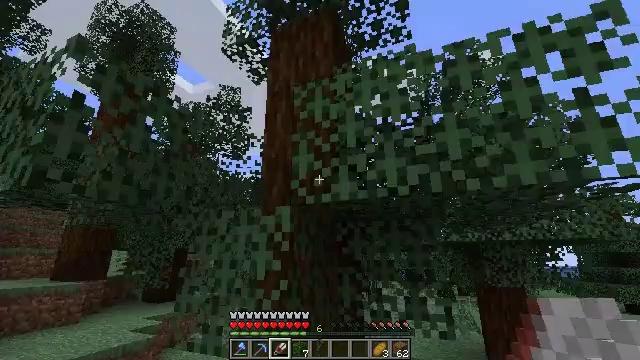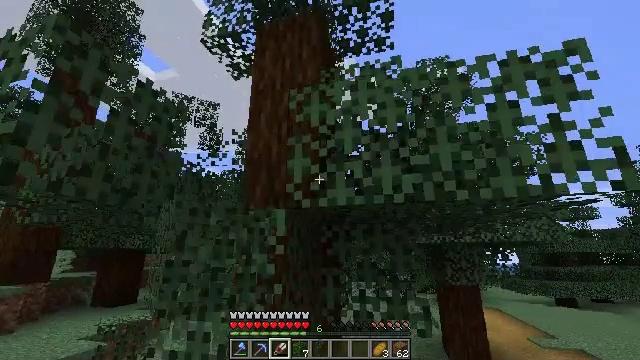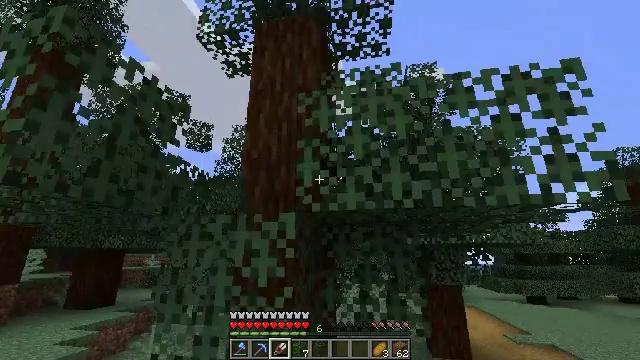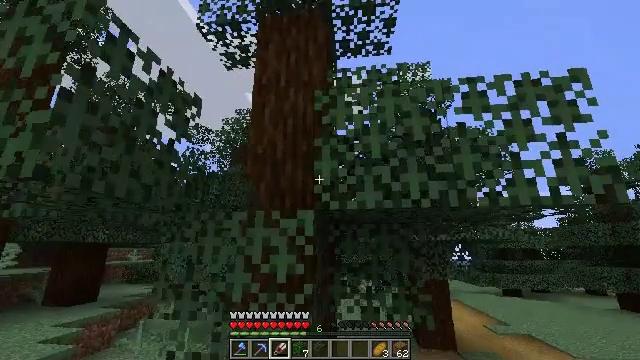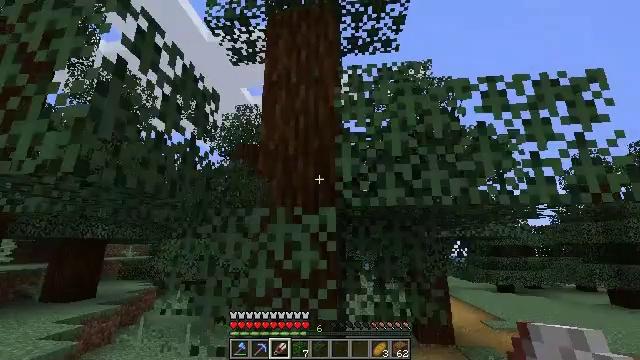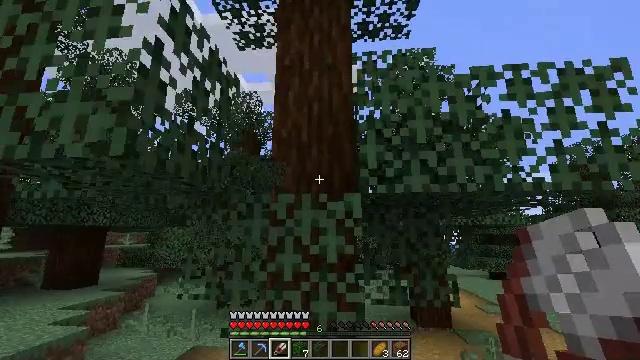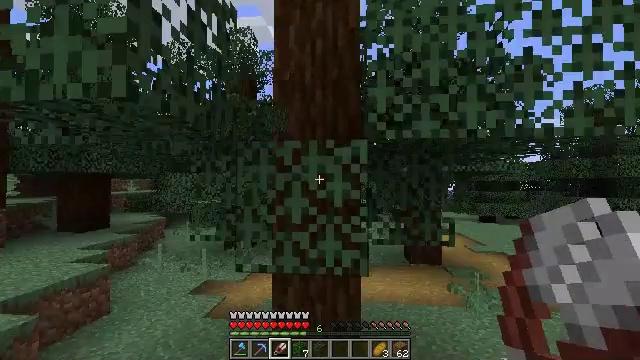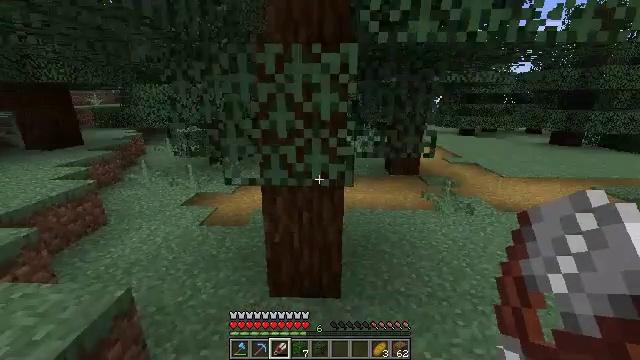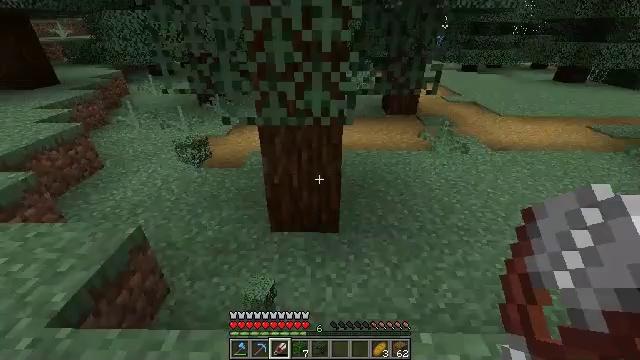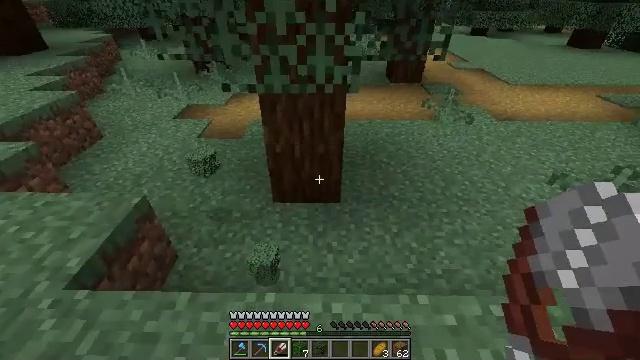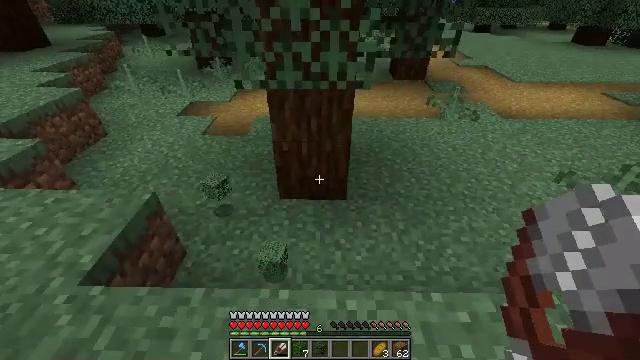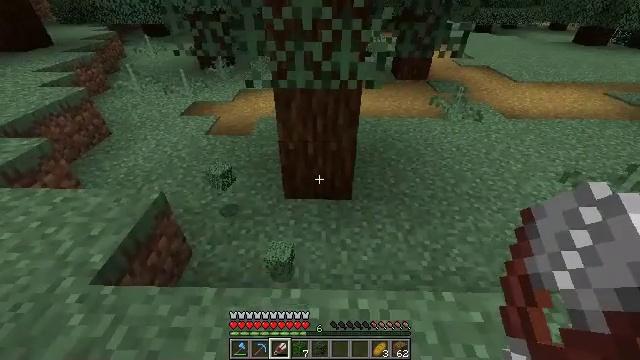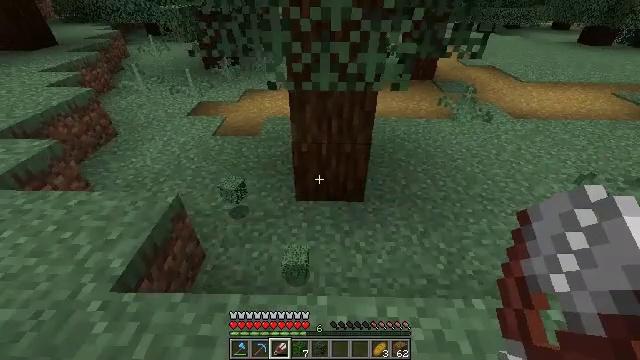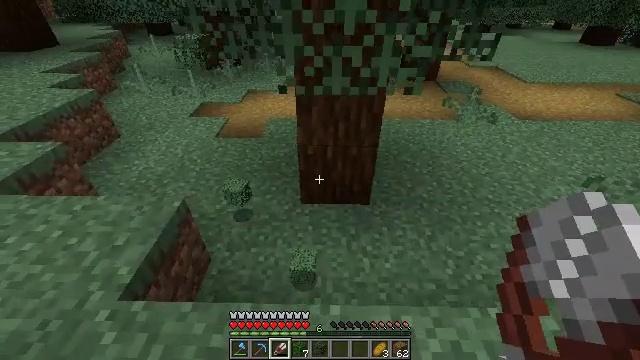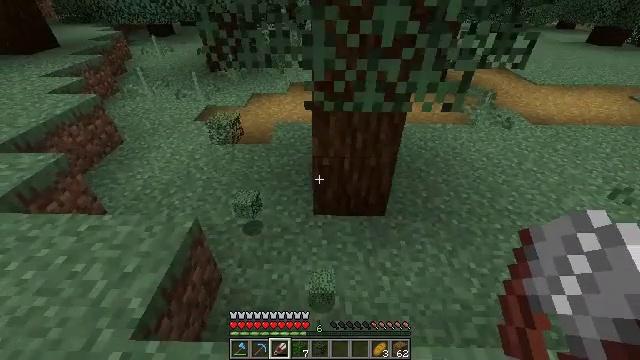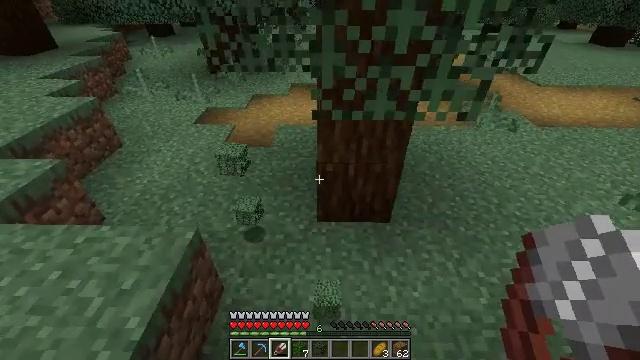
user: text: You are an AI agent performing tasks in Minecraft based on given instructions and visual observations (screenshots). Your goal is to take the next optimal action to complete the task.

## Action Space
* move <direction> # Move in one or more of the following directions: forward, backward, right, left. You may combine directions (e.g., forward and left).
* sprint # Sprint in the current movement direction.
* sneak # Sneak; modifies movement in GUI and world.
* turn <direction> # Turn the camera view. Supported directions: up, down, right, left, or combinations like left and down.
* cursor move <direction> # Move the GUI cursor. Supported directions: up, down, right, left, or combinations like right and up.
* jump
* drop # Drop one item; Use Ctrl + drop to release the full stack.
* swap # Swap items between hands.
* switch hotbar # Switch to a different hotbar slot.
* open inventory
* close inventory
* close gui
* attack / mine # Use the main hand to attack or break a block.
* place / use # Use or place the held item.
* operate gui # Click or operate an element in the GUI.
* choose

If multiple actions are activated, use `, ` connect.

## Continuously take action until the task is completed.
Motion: motion action
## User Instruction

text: Remove spruce leaves from the inventory.
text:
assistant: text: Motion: move left, turn right
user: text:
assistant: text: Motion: move left, turn right
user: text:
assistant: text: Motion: move left, turn right and down
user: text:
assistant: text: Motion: move left, turn right
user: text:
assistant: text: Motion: turn right and down
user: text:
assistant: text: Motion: turn down
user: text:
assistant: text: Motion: turn right and down
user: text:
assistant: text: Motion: turn right and down
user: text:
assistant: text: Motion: turn down
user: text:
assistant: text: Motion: move left
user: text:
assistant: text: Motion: move left
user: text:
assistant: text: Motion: move forward and move left
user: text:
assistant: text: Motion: move forward and move left
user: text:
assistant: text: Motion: move forward
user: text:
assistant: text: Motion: move forward
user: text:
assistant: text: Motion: move forward
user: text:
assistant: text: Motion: move forward
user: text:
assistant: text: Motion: move forward
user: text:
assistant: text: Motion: move forward
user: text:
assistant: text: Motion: move forward
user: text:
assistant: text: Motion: move forward
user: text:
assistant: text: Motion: move forward
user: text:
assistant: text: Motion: move forward and move left
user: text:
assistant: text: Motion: move forward and move left
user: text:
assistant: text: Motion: move forward and move left
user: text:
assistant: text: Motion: move forward and move left
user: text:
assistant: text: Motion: move forward, turn right
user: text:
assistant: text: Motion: move forward, turn right
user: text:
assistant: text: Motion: move forward, turn right
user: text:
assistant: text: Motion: move forward, turn right